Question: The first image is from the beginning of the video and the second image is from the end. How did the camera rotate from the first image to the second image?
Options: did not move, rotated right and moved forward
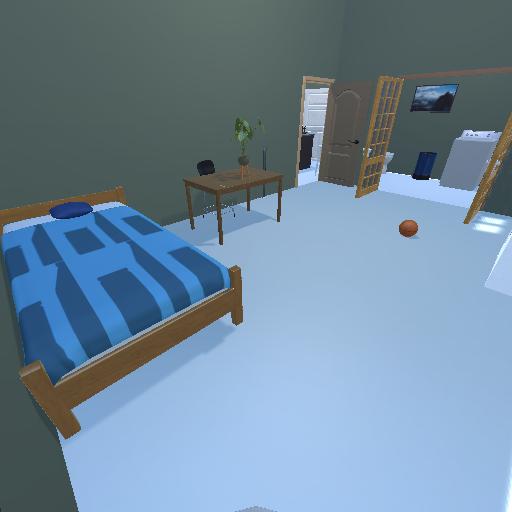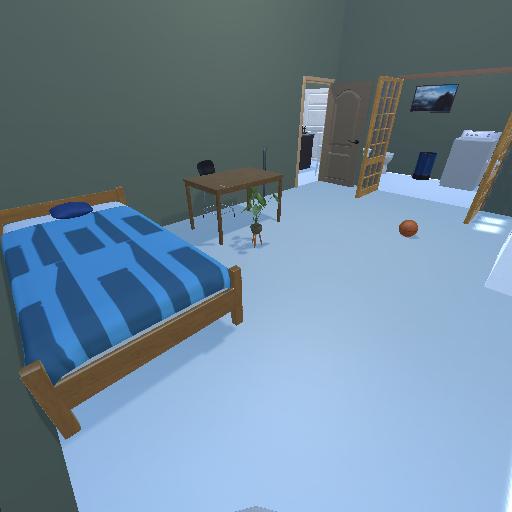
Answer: did not move